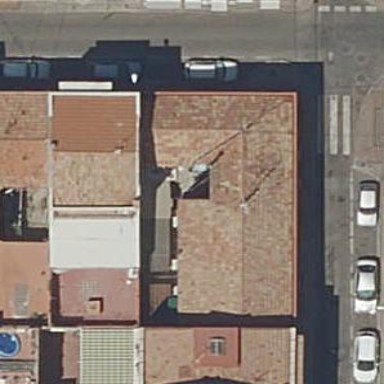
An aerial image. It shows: Image showing building with apartments.